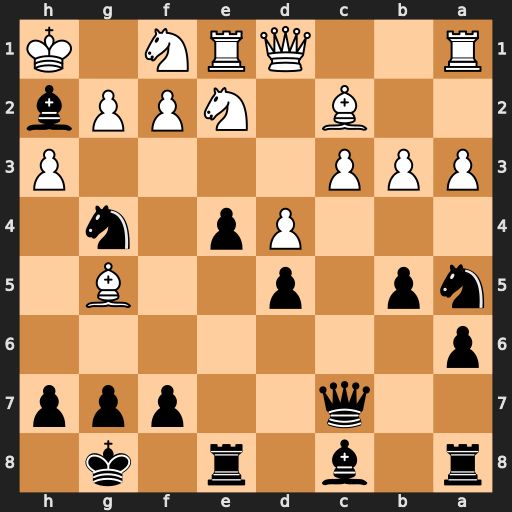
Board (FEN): r1b1r1k1/2q2ppp/p7/np1p2B1/3Pp1n1/PPP4P/2B1NPPb/R2QRN1K
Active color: b
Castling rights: -
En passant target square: -
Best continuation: Nxf2#